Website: lowes
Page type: added-to-cart
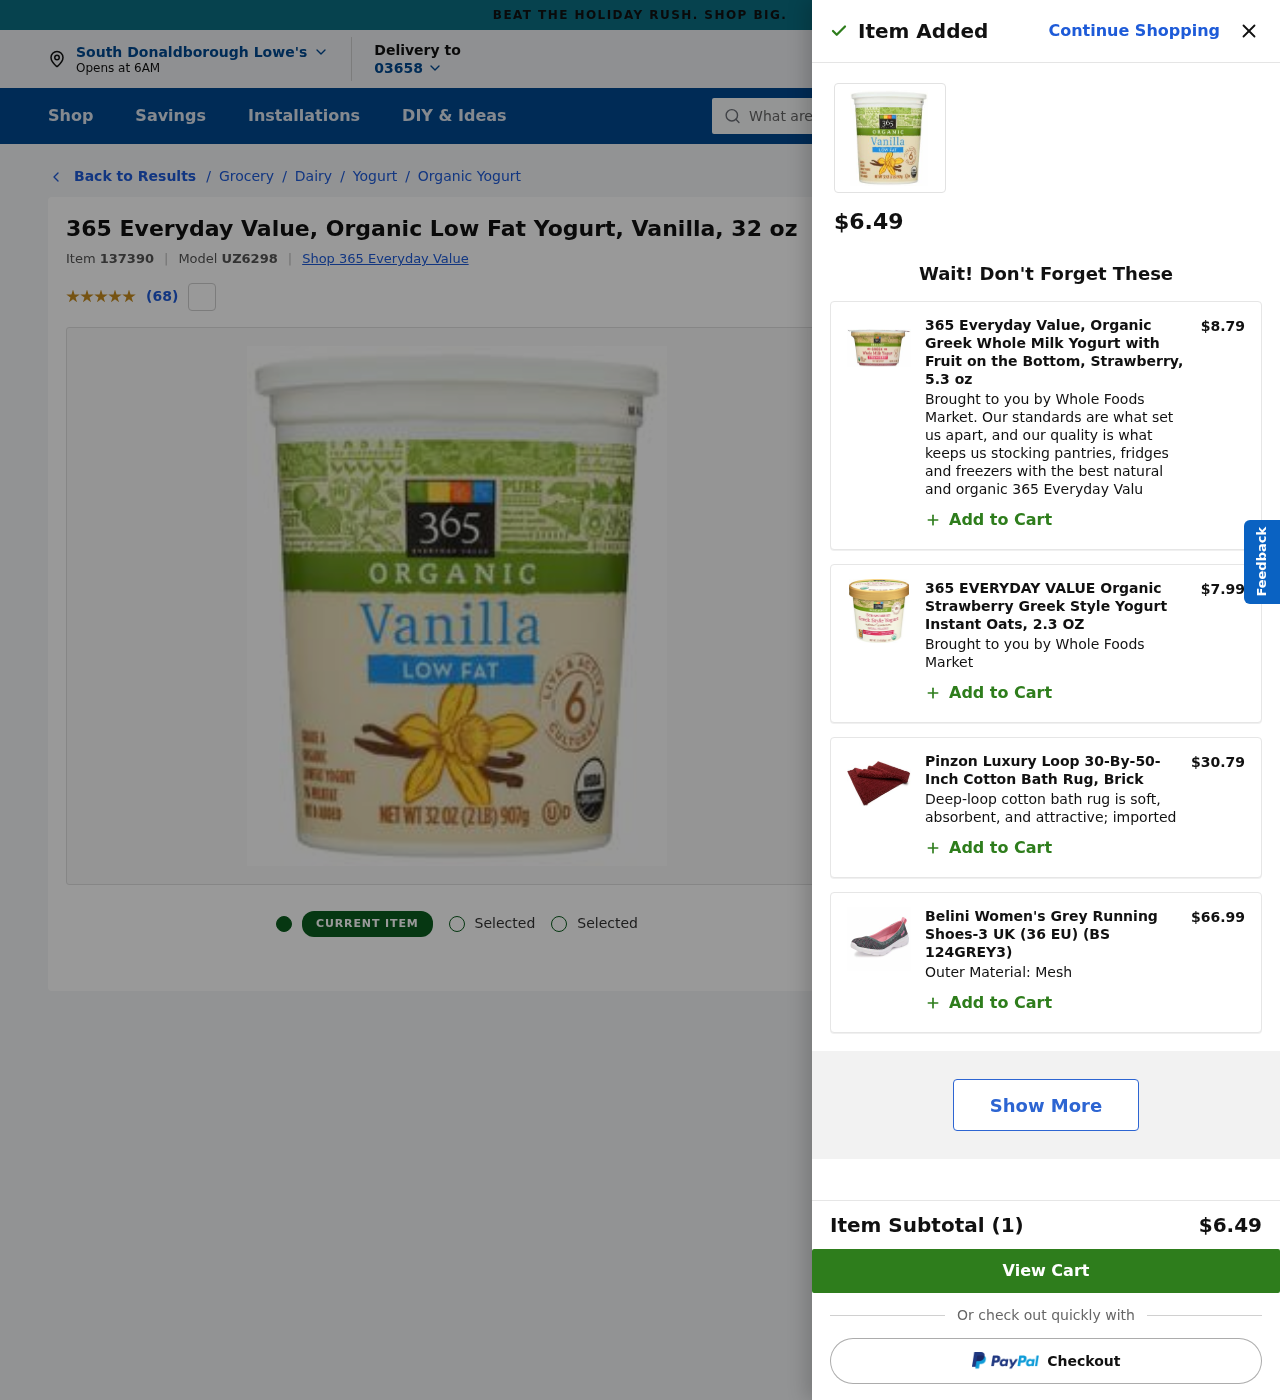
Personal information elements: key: PII_CITY
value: South Donaldborough
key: PII_POSTCODE
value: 03658
Product elements: key: PRODUCT1_BRAND
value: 365 Everyday Value
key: PRODUCT1_BREADCRUMB
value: Grocery
Dairy
Yogurt
Organic Yogurt
Low Fat Yogurt
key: PRODUCT1_NAME
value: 365 Everyday Value, Organic Low Fat Yogurt, Vanilla, 32 oz
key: PRODUCT1_NUM_RATINGS
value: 68
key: PRODUCT1_PRICE
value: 6.49
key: PRODUCT1_RATING
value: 4.5
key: PRODUCT2_DESC
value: Brought to you by Whole Foods Market.  Our standards are what set us apart, and our quality is what keeps us stocking pantries, fridges and freezers with the best natural and organic 365 Everyday Valu
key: PRODUCT2_NAME
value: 365 Everyday Value, Organic Greek Whole Milk Yogurt with Fruit on the Bottom, Strawberry, 5.3 oz
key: PRODUCT2_PRICE
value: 8.79
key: PRODUCT3_DESC
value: Brought to you by Whole Foods Market
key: PRODUCT3_NAME
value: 365 EVERYDAY VALUE Organic Strawberry Greek Style Yogurt Instant Oats, 2.3 OZ
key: PRODUCT3_PRICE
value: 7.99
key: PRODUCT4_DESC
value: Deep-loop cotton bath rug is soft, absorbent, and attractive; imported
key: PRODUCT4_NAME
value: Pinzon Luxury Loop 30-By-50-Inch Cotton Bath Rug, Brick
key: PRODUCT4_PRICE
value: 30.79
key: PRODUCT5_DESC
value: Outer Material: Mesh
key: PRODUCT5_NAME
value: Belini Women's Grey Running Shoes-3 UK (36 EU) (BS 124GREY3)
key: PRODUCT5_PRICE
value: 66.99
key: PRODUCT1_ITEM_ID
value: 137390
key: PRODUCT1_MODEL_ID
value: UZ6298
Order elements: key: ORDER_NUM_ITEMS
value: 1
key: ORDER_SUBTOTAL
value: $6.49
Search elements: key: HEADER_SEARCH
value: What are you looking for?